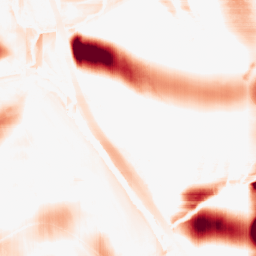
Category: morphological
Decomposition family: rolling_ball
Decomposition parameters: radius: 25
Upsampling method: quartic
Upsampling parameters: scale: 8
Upsampling scale: 8